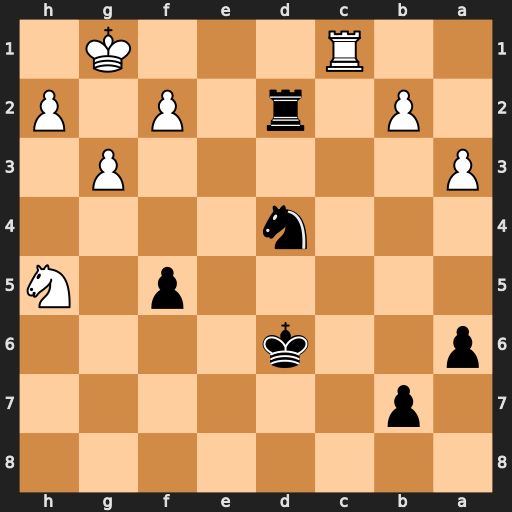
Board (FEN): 8/1p6/p2k4/5p1N/3n4/P5P1/1P1r1P1P/2R3K1
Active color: b
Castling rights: -
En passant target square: -
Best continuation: Ne2+ Kg2 Nxc1